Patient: sex F, age 53
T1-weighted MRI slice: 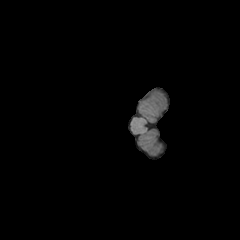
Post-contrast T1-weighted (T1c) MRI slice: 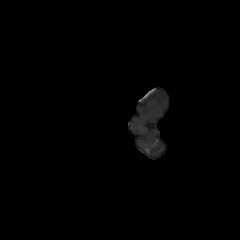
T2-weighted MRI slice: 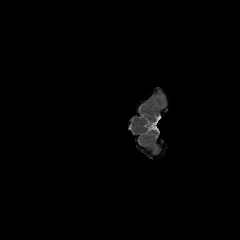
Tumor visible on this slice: no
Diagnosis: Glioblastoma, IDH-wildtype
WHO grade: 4